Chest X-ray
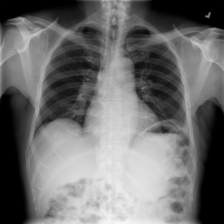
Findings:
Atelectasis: negative
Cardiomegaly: negative
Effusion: negative
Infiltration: negative
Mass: negative
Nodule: negative
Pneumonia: negative
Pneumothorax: negative
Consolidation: negative
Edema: negative
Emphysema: negative
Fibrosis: negative
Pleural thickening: negative
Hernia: negative